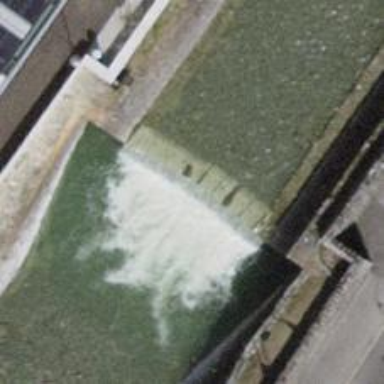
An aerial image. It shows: Weir in waterway.